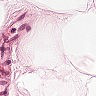
Metastatic tissue present: no